Interaction volume radius: 10 \u00c5
Interaction volume height: 10 \u00c5
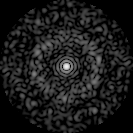
Disorder parameter: 0.8383